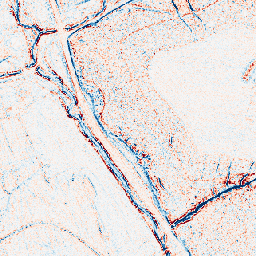
Category: edge_preserving
Decomposition family: bilateral
Decomposition parameters: d: 5
sigma_color: 50
sigma_space: 25
Upsampling method: area
Upsampling parameters: scale: 8
Upsampling scale: 8